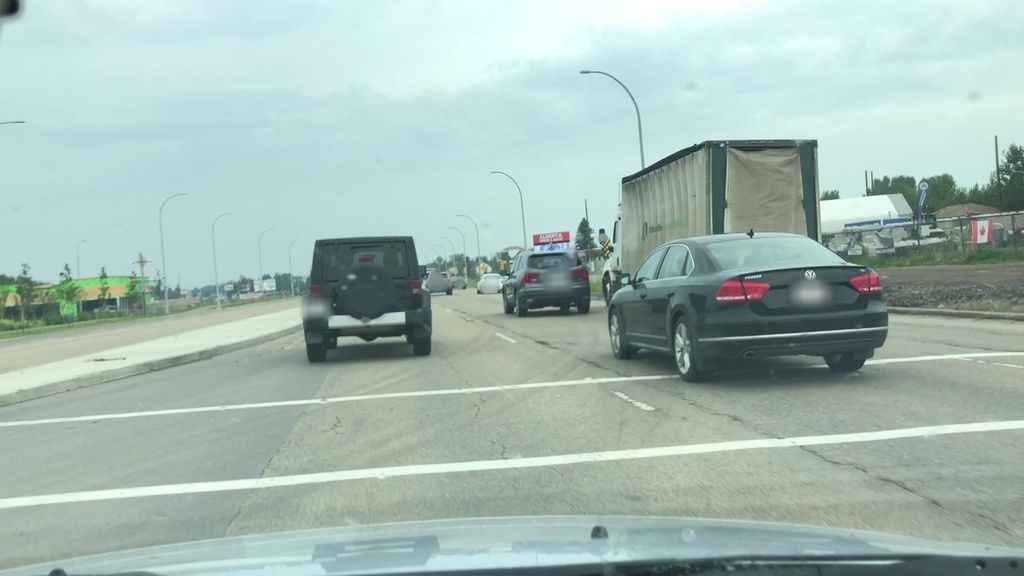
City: edmonton